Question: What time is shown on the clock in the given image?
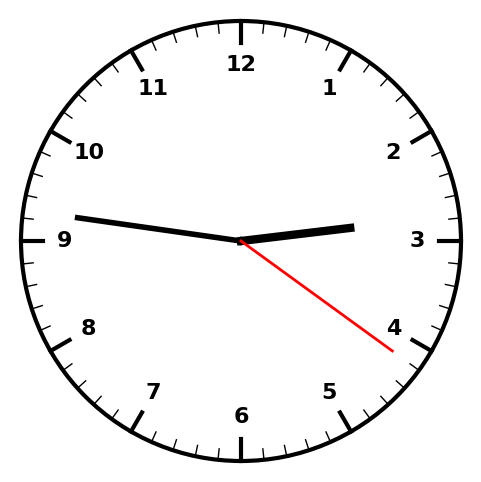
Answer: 02:46:21